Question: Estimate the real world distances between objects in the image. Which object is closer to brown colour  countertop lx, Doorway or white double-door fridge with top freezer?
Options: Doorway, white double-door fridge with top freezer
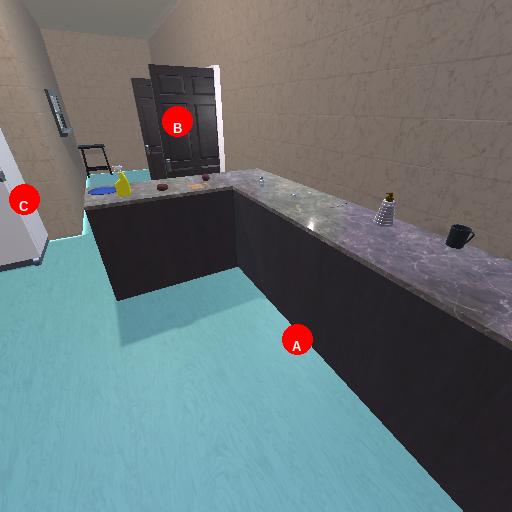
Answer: Doorway